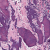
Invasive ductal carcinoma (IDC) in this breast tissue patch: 0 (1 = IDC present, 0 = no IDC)